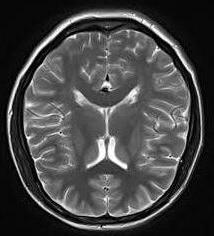
Label: notumor